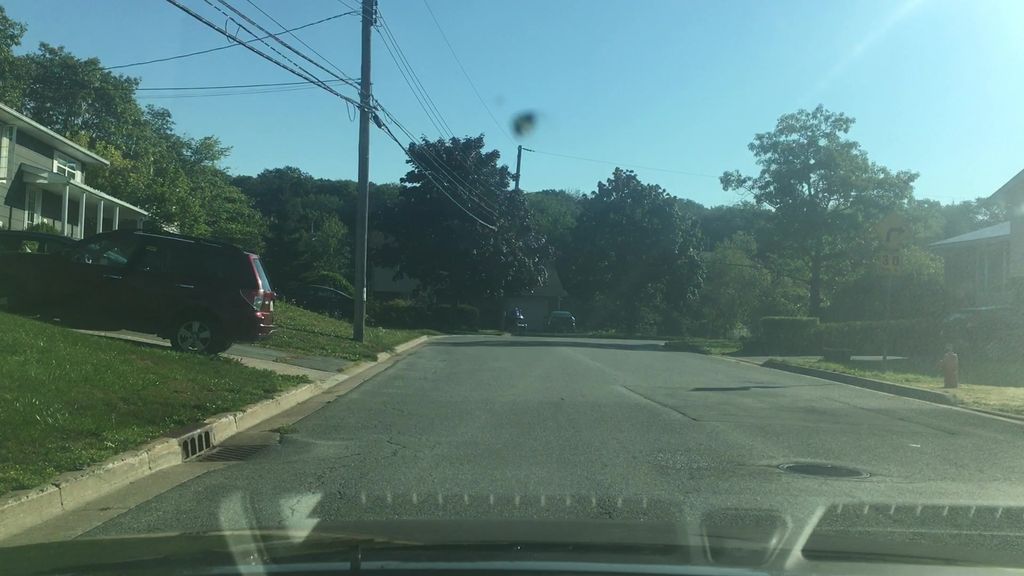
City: halifax